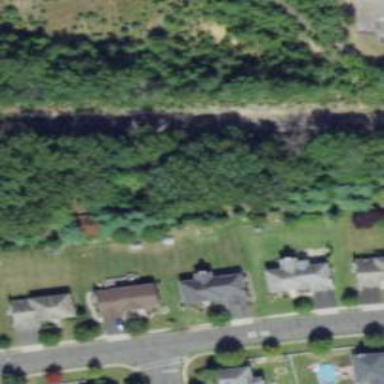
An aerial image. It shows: Abandoned railway siding.